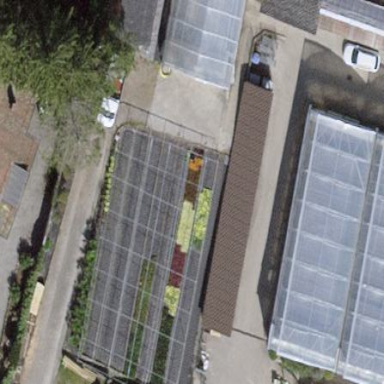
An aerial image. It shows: Greenhouse.